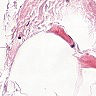
Metastatic tissue present: no